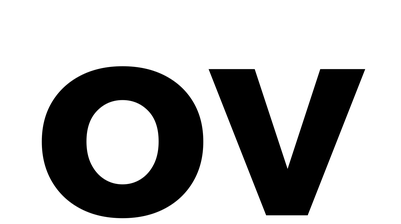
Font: InstrumentSans_Bold